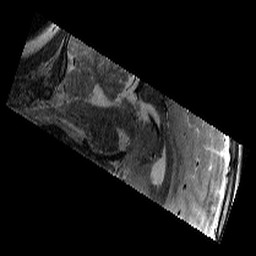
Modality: T2w
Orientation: sagittal
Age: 9
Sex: male
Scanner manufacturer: siemens
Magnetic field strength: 3 T
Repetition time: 9.23 s
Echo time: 0.067 s